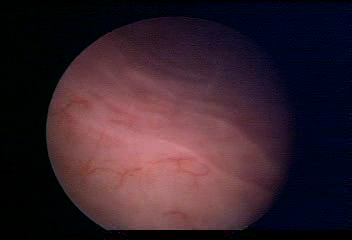
Modality: WLC
Class: Normal mucosa
Bladder cancer association: No